CT angiography, arterial phase; slice 275 of 316; volume shape [512, 457, 316], voxel spacing [0.729, 0.729, 2.0] mm
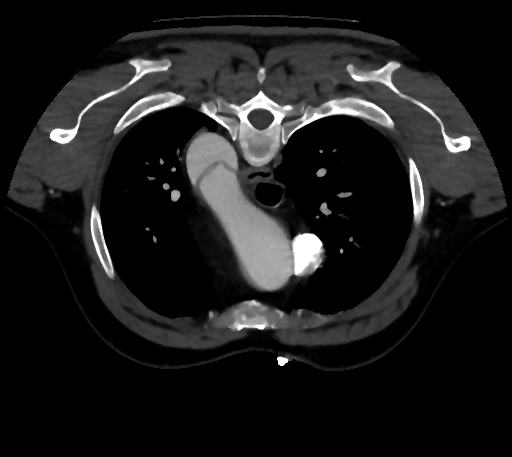
True lumen volume: 204 mL
False lumen volume: 181.64 mL